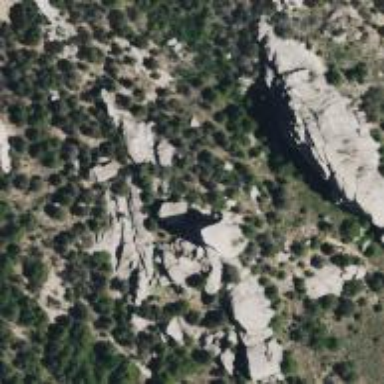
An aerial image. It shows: Cliff in nature.